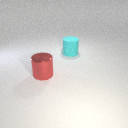
large cyan rubber cylinder behind large red metal cylinder